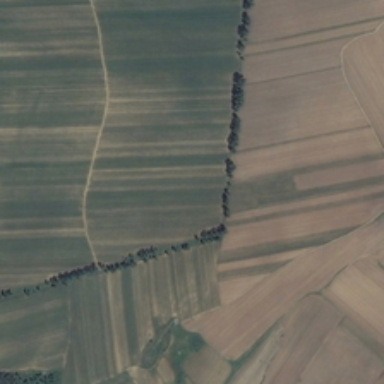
Several pieces of farmlands are together .